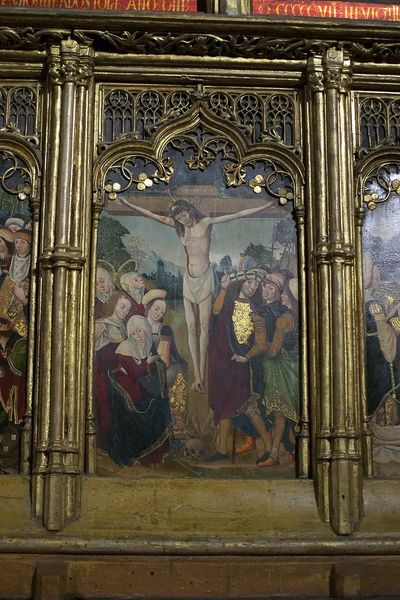
Titel: Kathedrale von Pamplona
Künstler: Jaques Perut
Standort: Pamplona, Kathedrale (EU - E - Navarra)
Schlagwörter: baum, gemälde, weiß, frauen, grün, menschen, braun, holz, säulen, rot, johannes, rahmen, schädel, trauer, kirche, gold, schrift, soldaten, kreuz, text, altar, christus, jesus, kreuzigung, fresko, maria, totenschädel, inri